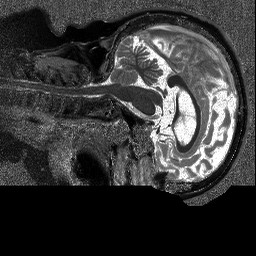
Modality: T1map
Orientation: sagittal
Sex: female